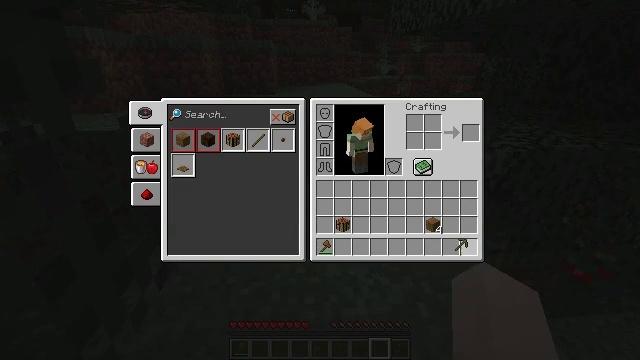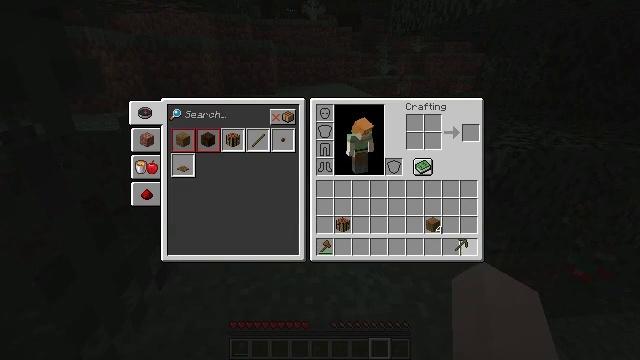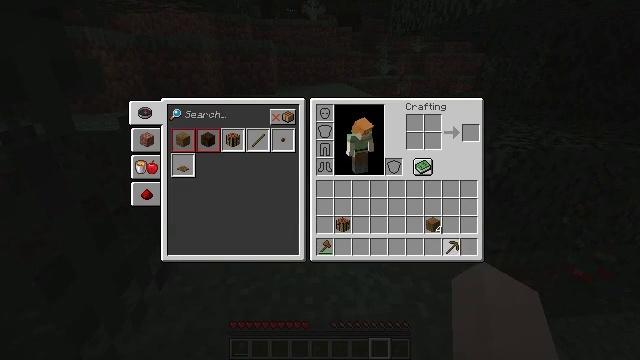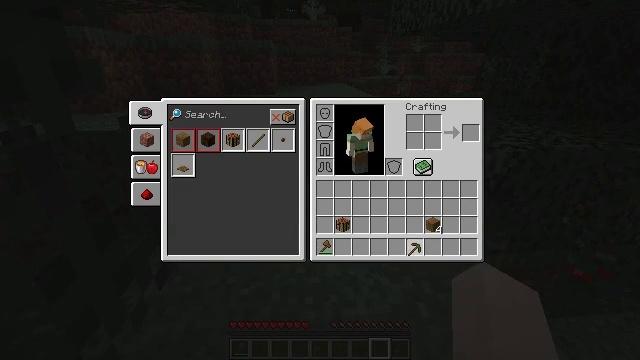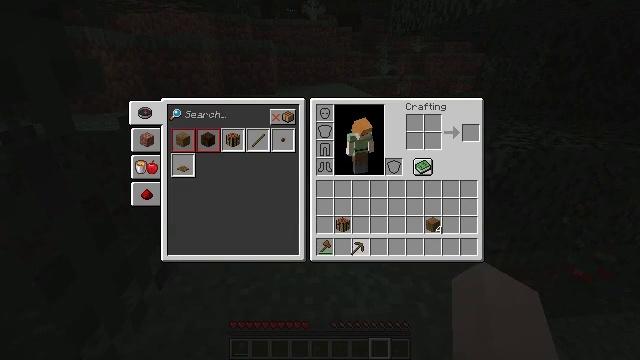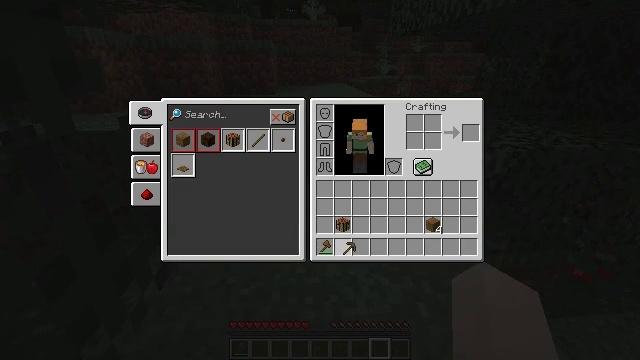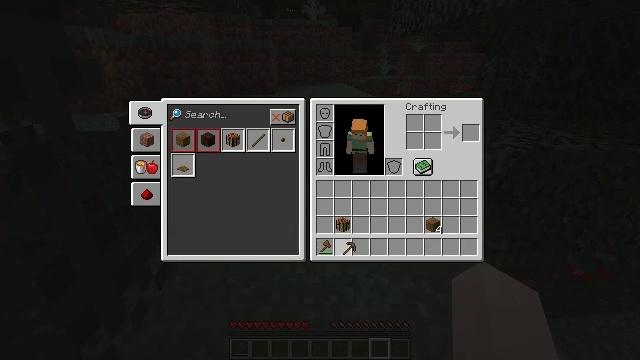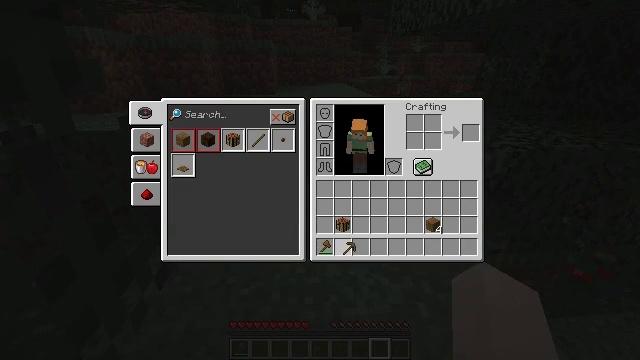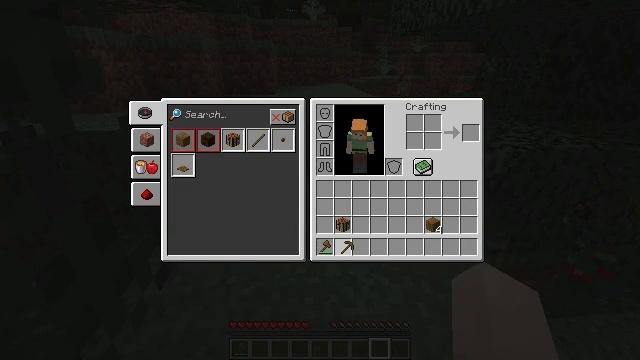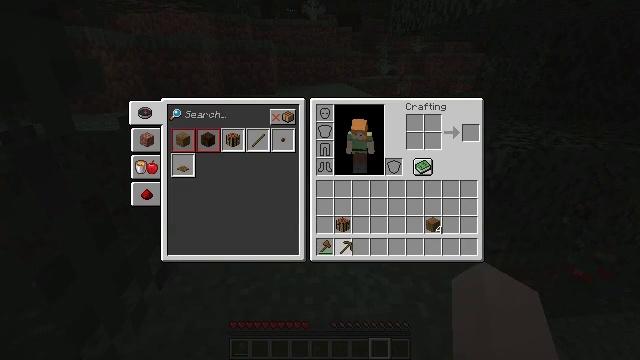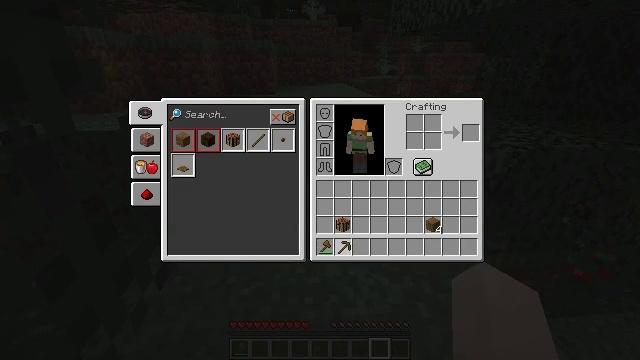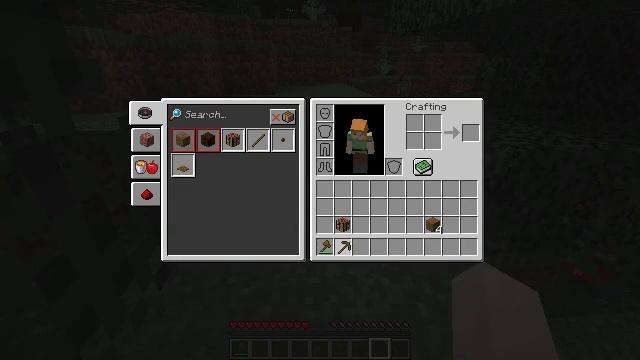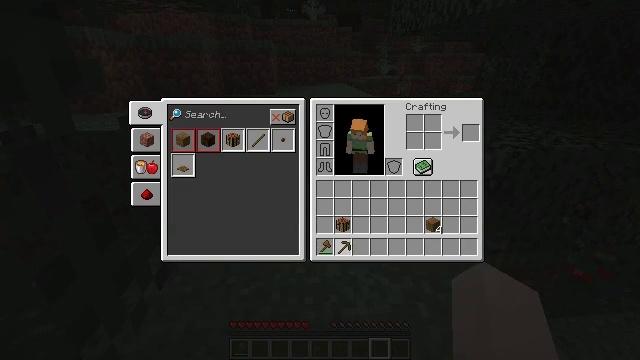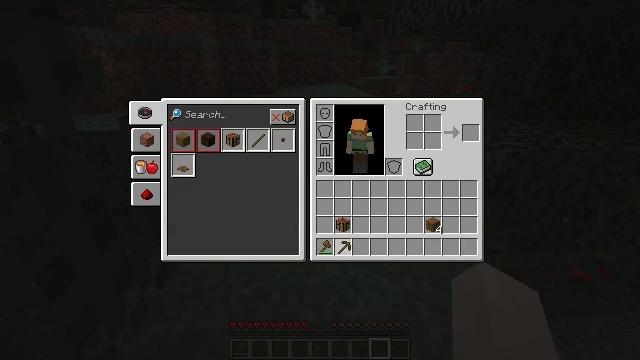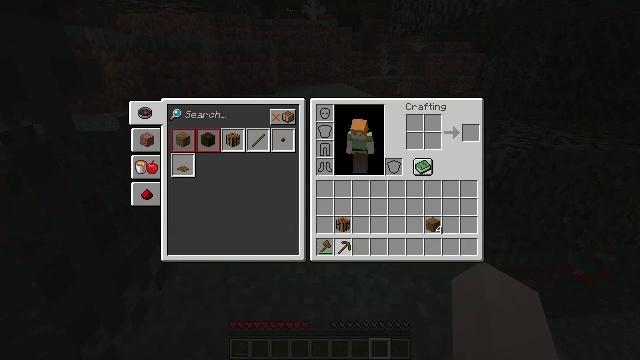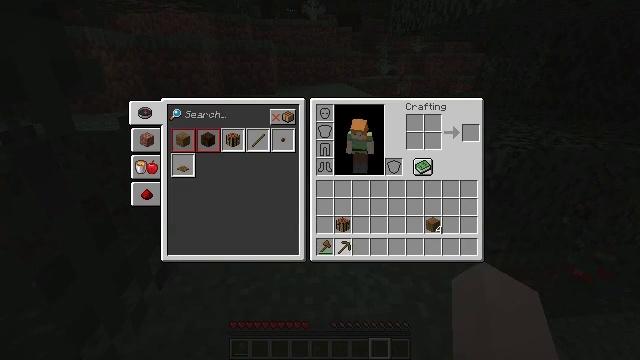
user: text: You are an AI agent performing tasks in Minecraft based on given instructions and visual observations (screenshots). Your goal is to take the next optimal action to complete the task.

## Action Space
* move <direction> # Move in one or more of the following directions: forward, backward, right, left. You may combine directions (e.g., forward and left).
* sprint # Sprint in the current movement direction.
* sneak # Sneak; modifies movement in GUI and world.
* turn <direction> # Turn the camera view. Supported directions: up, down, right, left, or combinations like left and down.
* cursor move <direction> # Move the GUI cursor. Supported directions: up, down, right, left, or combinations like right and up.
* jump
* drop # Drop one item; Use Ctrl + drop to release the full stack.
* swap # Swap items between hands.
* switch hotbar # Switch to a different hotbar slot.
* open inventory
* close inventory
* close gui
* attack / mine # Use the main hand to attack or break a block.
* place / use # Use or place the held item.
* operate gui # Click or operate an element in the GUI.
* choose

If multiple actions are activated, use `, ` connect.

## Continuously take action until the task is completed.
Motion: motion action
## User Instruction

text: Destroy the spruce leaves to get sticks and saplings.
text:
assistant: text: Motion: operate gui
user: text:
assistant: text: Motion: cursor move left
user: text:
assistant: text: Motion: cursor move left
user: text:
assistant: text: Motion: cursor move left
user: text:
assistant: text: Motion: cursor move left
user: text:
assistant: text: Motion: no_op
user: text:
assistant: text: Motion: no_op
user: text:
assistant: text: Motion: no_op
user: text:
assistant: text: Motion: no_op
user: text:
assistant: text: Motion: no_op
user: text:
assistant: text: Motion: no_op
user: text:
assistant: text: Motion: no_op
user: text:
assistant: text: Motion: no_op
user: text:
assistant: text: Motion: no_op
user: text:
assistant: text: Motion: operate gui
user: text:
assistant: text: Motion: operate gui
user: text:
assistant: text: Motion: operate gui
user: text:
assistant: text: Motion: no_op
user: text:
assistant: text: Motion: no_op
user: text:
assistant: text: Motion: no_op
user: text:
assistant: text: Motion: no_op
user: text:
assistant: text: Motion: no_op
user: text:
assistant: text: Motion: no_op
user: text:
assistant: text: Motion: no_op
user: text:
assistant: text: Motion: close gui
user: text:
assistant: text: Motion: no_op
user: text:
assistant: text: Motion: turn up
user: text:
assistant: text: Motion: turn left and up
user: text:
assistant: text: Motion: move forward, turn up
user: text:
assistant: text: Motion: move forward, turn up